Question: I'm completely new in 'WPF' but good familiar with 'oop', 'generics' etc.. But i'm trying to make a calculator, have a look into

where i get my approach by my own coding.
But the problem I'm little confused is how to get that value which is showed into textbox and do sum?
look into source:
'''
using System;
using System.Windows;
using System.Text;
namespace WpfCalculatorGUI
{
/// <summary>
/// Interaction logic for MainWindow.xaml
/// </summary>
public partial class MainWindow : Window
{
public MainWindow()
{
InitializeComponent();
}
public void nine(Object sender, RoutedEventArgs e)
{
DispBox.AppendText("9");
}
}
}
'''
Please help with guidance.
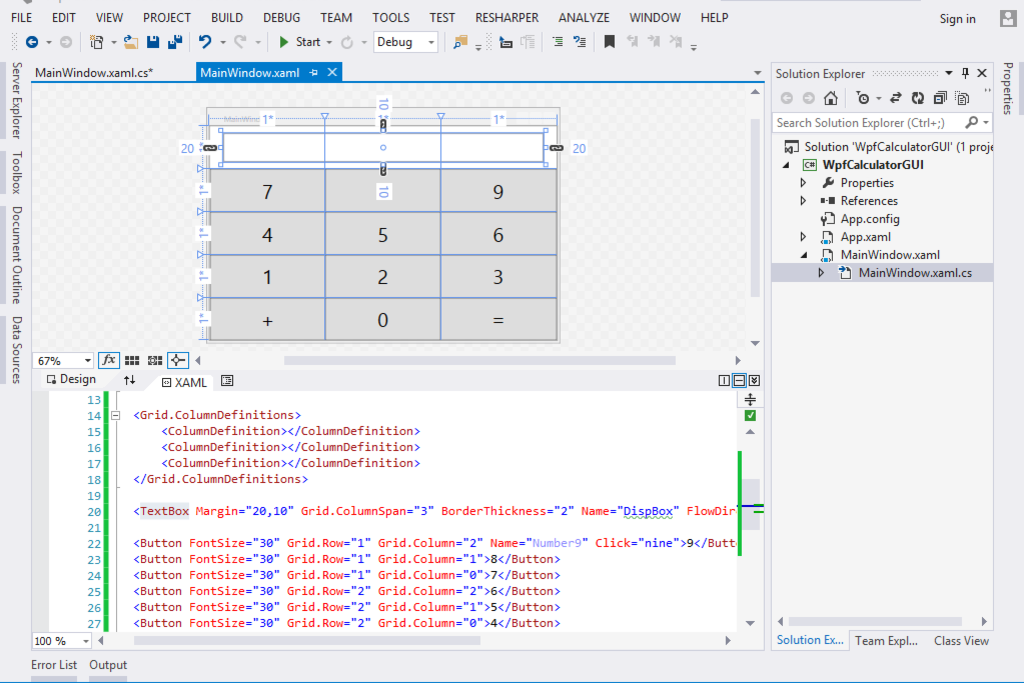
Answer: The proper approach to this problem is to create MVVM architecture and use bindings. You have to read a lot more about that, because this is a very long topic.
A solution might be to bind to the form itself:
'''
<Window x:Name="rootControl" ...
<TextBox Text="{Binding ElementName=rootControl, Path=Display, Mode=TwoWay}" ...
'''
And
'''
public partial class MainWindow : Window, INotifyPropertyChanged
{
private string display;
// Implement INotifyPropertyChanged
// This should be done by Commands, actually
public void Nine(Object sender, RoutedEventArgs e)
{
Display += "9";
}
public string Display
{
get
{
return display;
}
set
{
display = value;
if (NotifyPropertyChanged != null)
NotifyPropertyChanged(this, new PropertyChangedEventArgs("Display");
}
}
}
'''